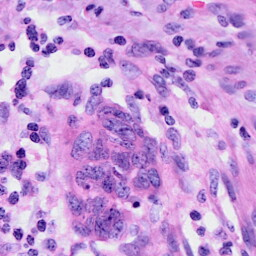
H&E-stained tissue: Cervix